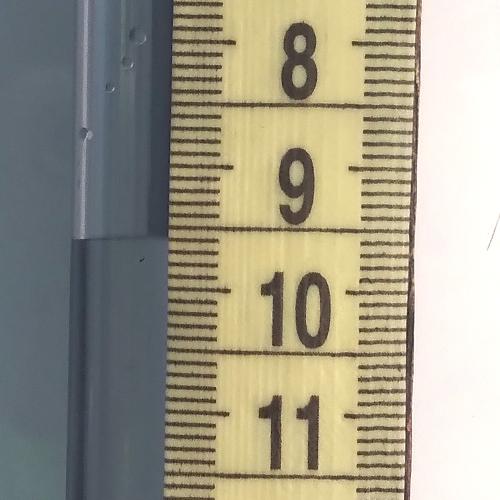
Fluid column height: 9.6 cm